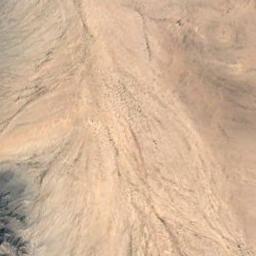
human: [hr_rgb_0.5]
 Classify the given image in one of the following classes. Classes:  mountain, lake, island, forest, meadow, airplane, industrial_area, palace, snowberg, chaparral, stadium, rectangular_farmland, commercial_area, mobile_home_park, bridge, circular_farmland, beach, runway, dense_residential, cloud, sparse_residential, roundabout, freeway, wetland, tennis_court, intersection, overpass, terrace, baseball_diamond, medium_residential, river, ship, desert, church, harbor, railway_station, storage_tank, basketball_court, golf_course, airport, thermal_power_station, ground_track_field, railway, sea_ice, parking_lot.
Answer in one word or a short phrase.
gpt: desert